Field crop: tomato
Growth stage: 1
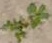
Species: portulaca